Question: The departure time is to be converted to time format and categorize them. ex: 22:30 to 22-23.

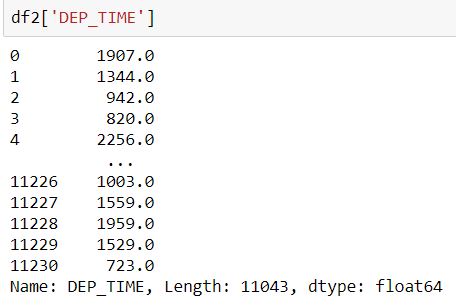
Answer: try this:
'''
# Mock random data
n = 100
df = pd.DataFrame({
'DEP_TIME': np.random.randint(0, 24, n) * 100 + np.random.randint(0, 60, n)
})
# Convert DEP_TIME to decimal hours: 22:30 -> 22.5
s = df['DEP_TIME'] // 100 + (df['DEP_TIME'] % 100) / 60
# Now bin them
df['DEP_TIME_RANGE'] = pd.cut(s, bins=range(25), labels=[f'{i}-{i+1}' for i in range(24)])
'''
Result:
'''
DEP_TIME DEP_TIME_RANGE
0 2247 22-23
1 105 1-2
2 707 7-8
3 1749 17-18
4 1049 10-11
'''